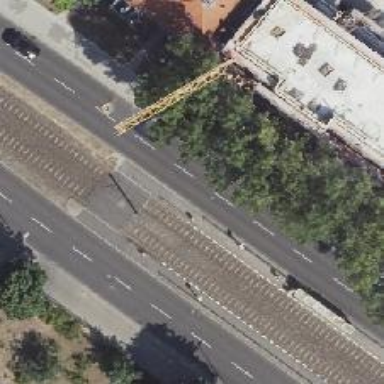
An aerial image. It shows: Uncontrolled tram railway crossing.